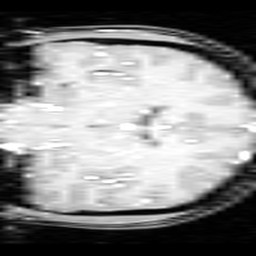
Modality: inplaneT1
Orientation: coronal
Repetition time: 0.2 s
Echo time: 0.0036 s